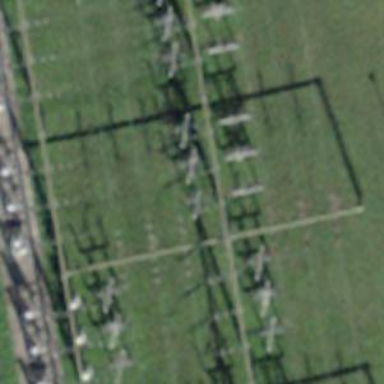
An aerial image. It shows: Switch for power supply.